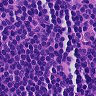
Metastatic tissue present: no